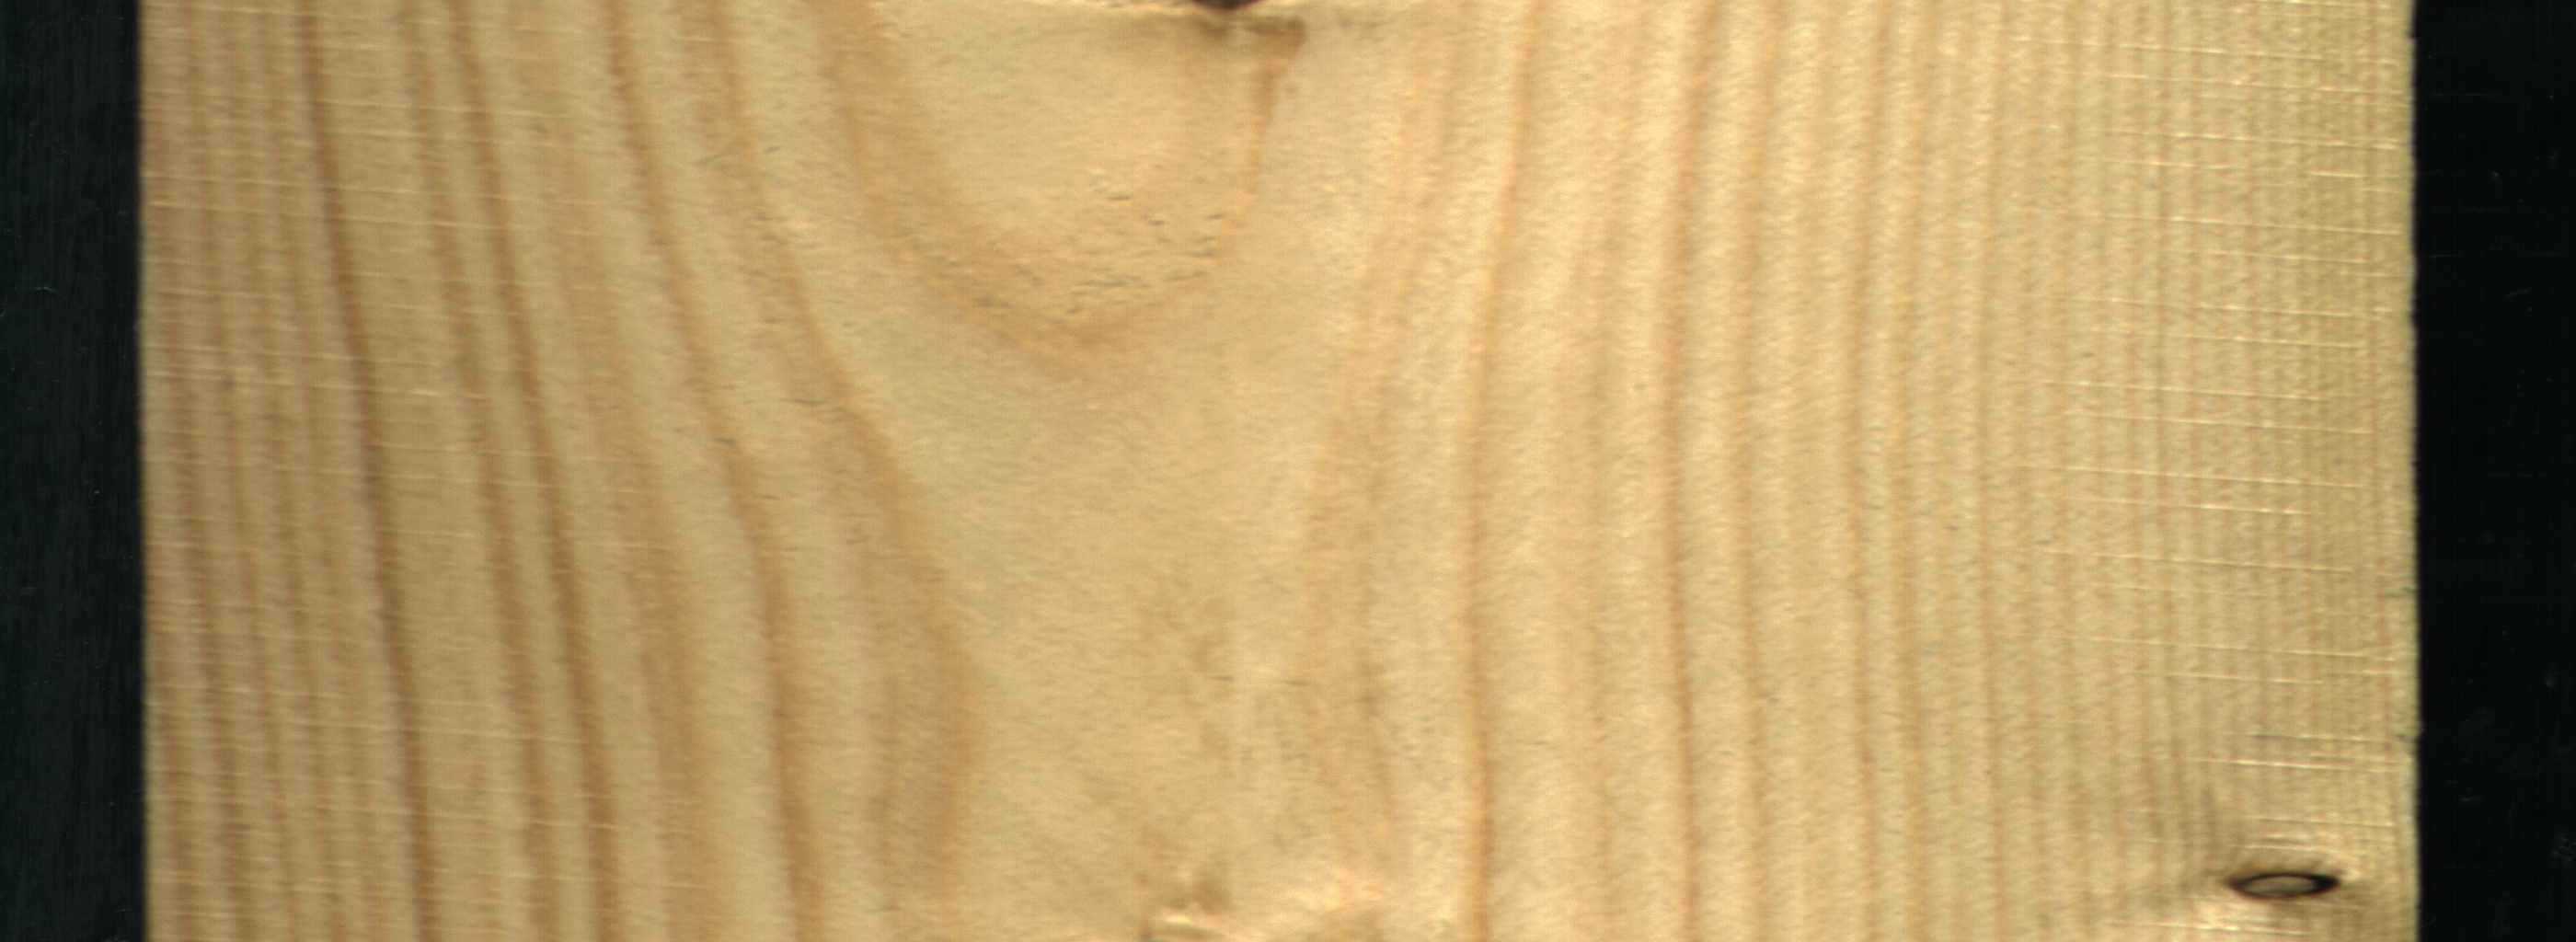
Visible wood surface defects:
Dead_Knot
Dead_Knot